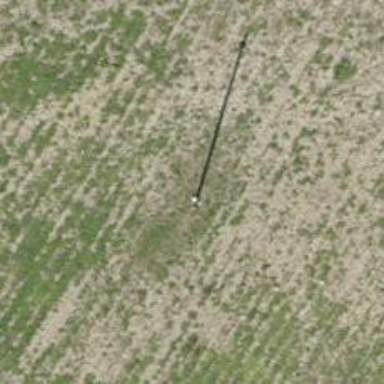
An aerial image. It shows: Power pole.